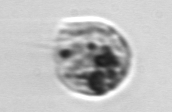
Label: Amoeba